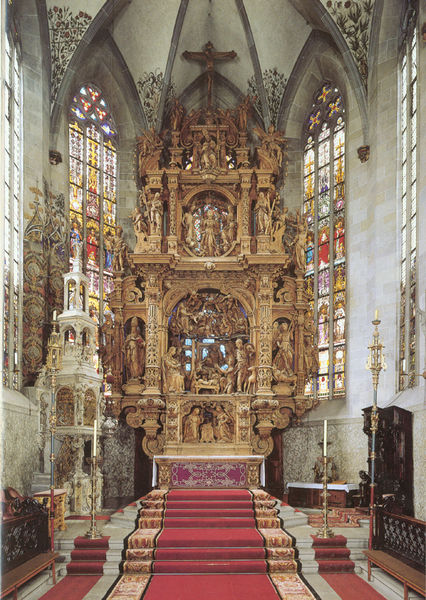
Titel: Hochaltar
Künstler: Jörg Zürn
Standort: Überlingen, St. Nikolaus (EU - D - BW)
Schlagwörter: bunt, fenster, holz, rot, teppich, barock, gitter, kirche, gold, treppe, kerze, kerzen, stufen, kreuz, altar, hochaltar, buntglas, rippengewölbe, christus, jesus, apsis, gekreuzigt, geschnitzt, gewolbe, gotsch, taufbeckengeburt, botik